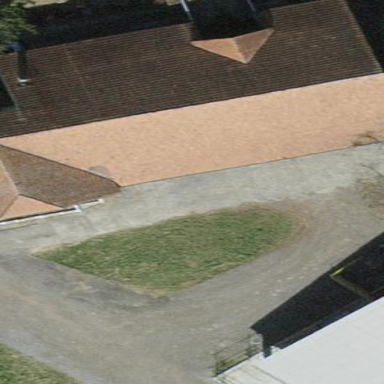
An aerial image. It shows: Farm building.